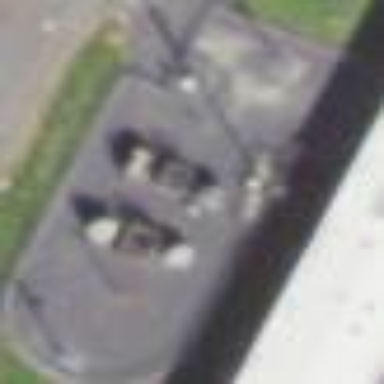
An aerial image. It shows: Power substation.